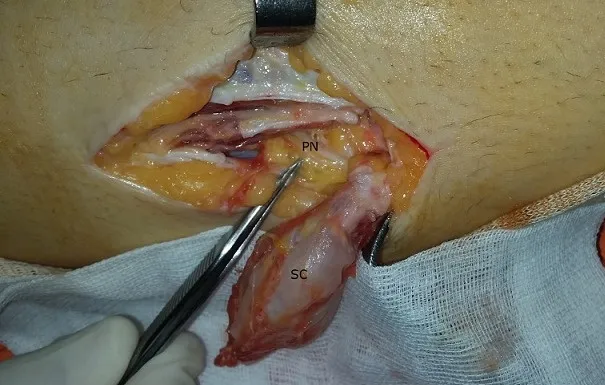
Intraoperative view showing the close contact between the synovial cyst (SC) and the peroneal nerve (PN).
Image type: medical_photograph (other_medical_photograph)